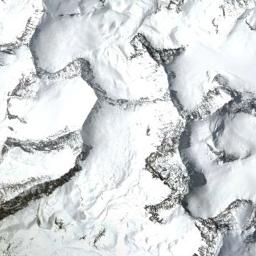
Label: snowberg